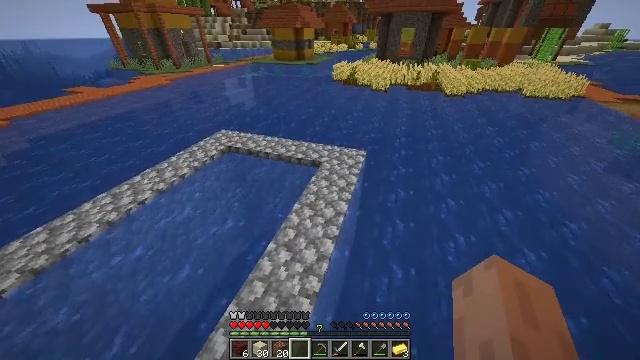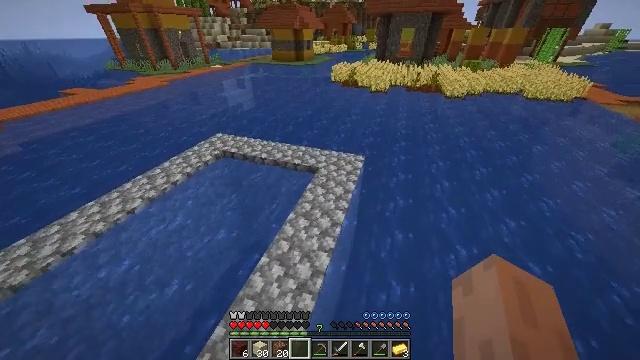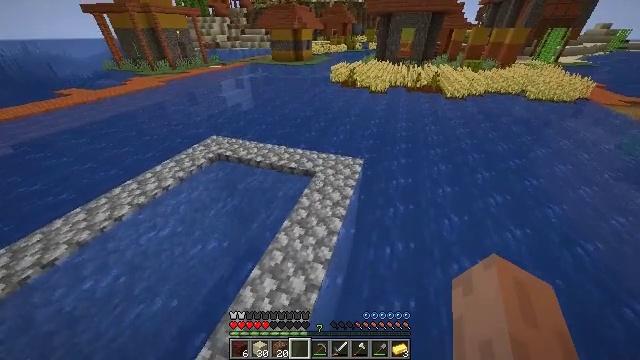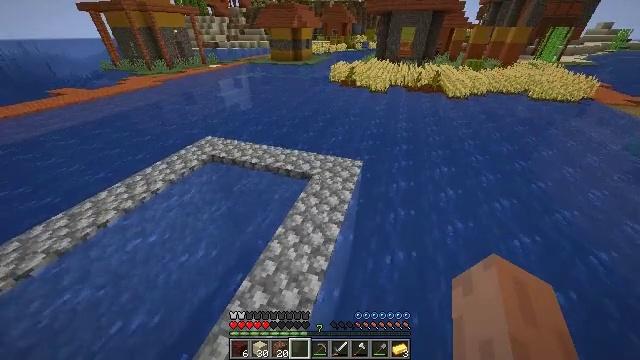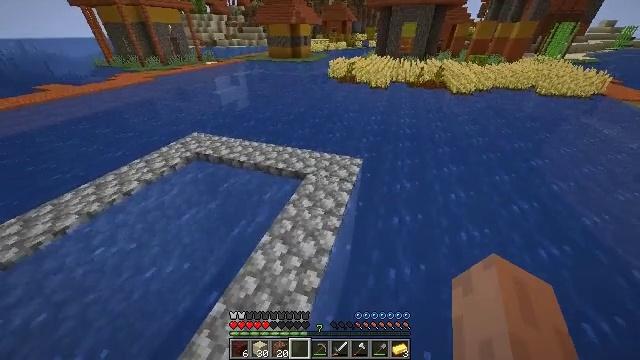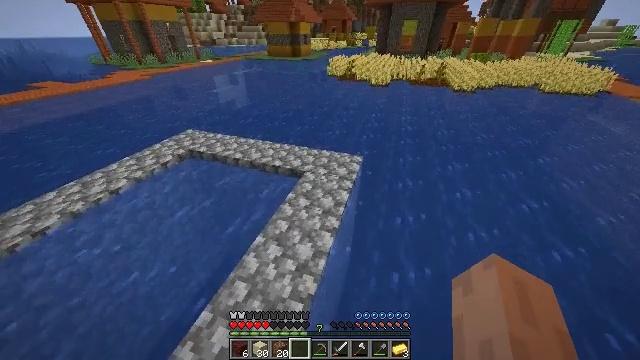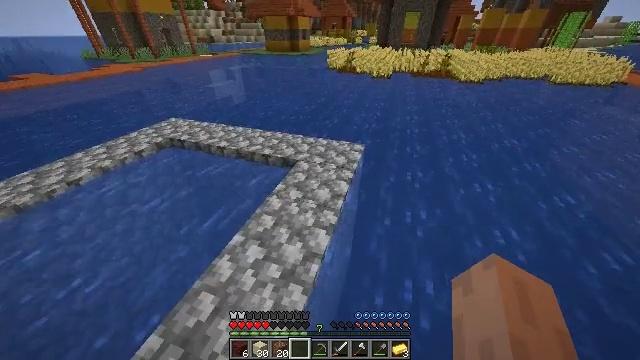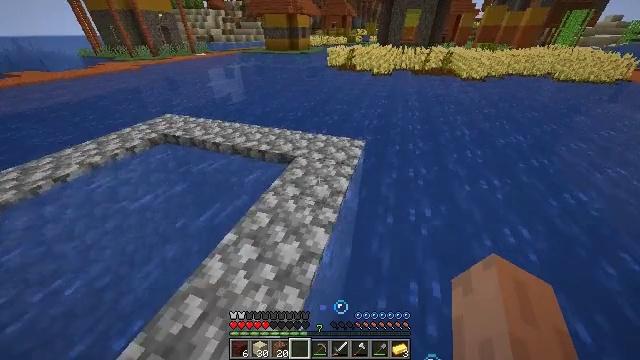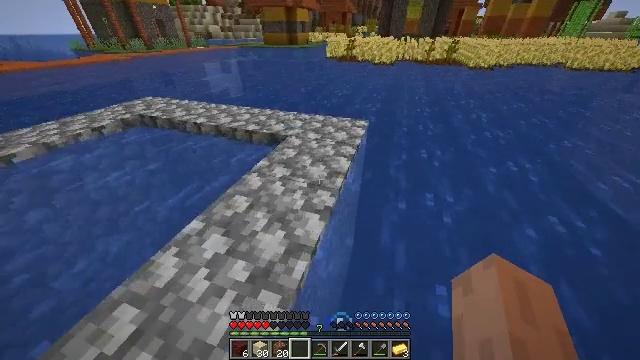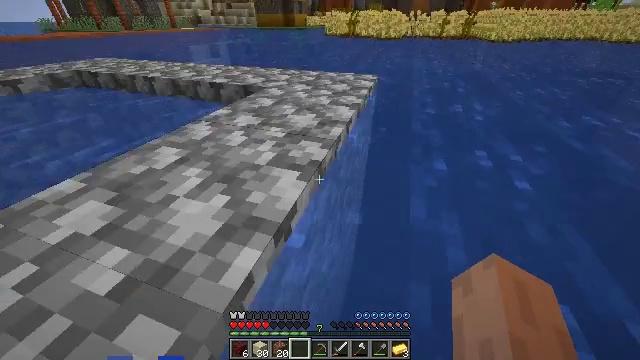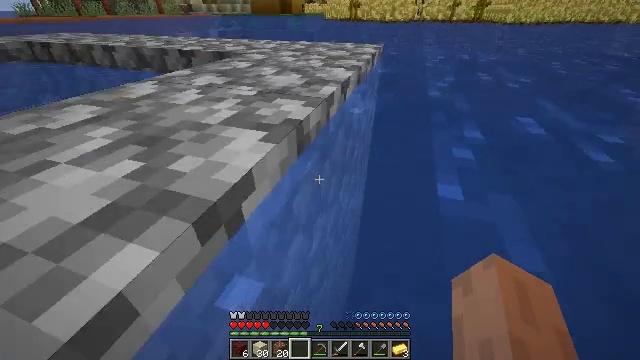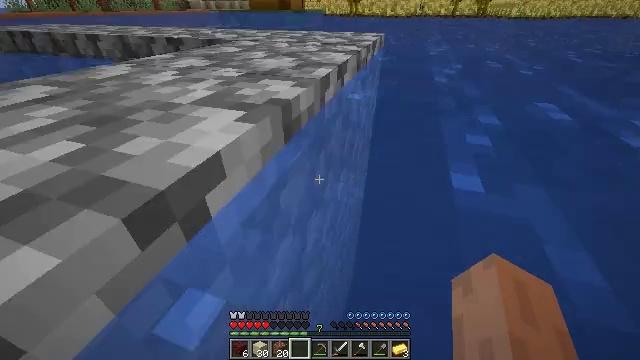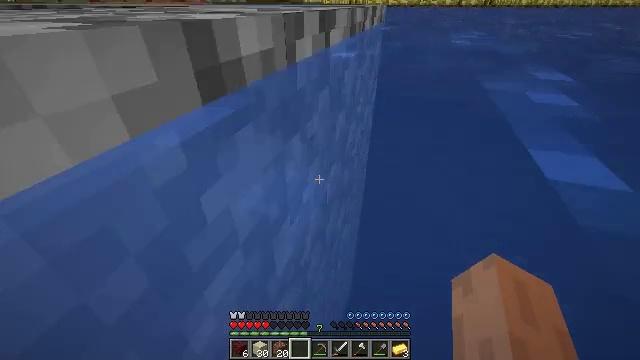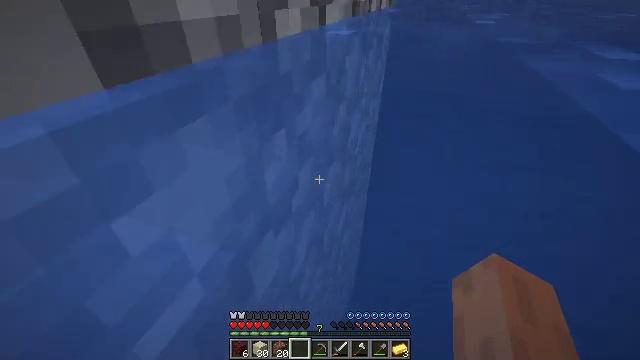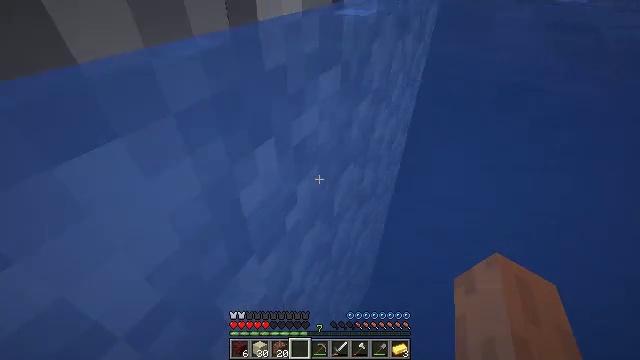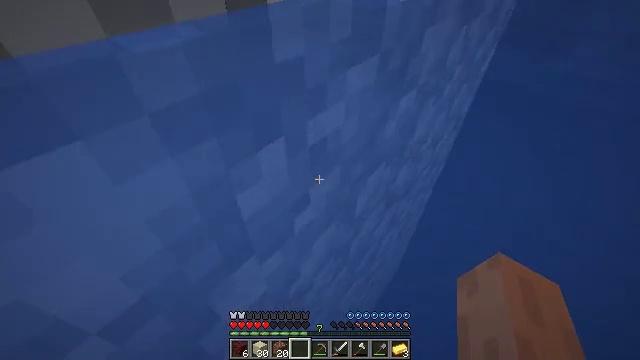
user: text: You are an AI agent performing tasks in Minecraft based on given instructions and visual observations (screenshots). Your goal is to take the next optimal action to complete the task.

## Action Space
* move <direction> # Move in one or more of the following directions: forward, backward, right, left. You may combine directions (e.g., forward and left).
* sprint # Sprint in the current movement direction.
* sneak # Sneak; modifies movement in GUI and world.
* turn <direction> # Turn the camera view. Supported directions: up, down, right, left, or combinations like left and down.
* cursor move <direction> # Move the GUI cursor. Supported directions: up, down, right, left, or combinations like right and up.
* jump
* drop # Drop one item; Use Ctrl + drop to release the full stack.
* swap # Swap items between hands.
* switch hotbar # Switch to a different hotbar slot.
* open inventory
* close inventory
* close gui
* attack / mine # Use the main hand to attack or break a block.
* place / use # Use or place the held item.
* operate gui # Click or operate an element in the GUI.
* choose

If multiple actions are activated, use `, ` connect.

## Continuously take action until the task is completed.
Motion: motion action
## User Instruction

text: Collect acacia planks from a structure.
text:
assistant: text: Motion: move forward, sprint, jump
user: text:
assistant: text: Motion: move forward, sprint, jump
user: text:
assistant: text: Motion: move forward, jump
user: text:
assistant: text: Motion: move forward, jump
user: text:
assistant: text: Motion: move forward, jump
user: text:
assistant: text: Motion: move forward, jump
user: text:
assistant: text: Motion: move forward, jump
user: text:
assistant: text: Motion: move forward, jump
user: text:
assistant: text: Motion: move forward, sprint, jump
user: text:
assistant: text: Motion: move forward, sprint, jump
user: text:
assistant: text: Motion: move forward, sprint, jump
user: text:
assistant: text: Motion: move forward, jump
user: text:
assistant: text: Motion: move forward, turn left and down, jump
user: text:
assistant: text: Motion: move forward, turn left and down, jump
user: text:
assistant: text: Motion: turn left and down
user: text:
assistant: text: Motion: turn left
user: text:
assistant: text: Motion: no_op
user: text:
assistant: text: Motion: no_op
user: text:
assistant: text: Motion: turn right
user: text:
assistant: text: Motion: turn right
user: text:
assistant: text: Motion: jump
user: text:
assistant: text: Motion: jump
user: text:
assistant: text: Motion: jump
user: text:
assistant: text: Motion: jump
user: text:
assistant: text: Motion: jump
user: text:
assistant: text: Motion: turn left, jump
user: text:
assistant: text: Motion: turn left and up, jump
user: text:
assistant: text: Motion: sprint, turn left and up, jump
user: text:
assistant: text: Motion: sprint, turn left, jump
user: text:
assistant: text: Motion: sprint, turn left, jump